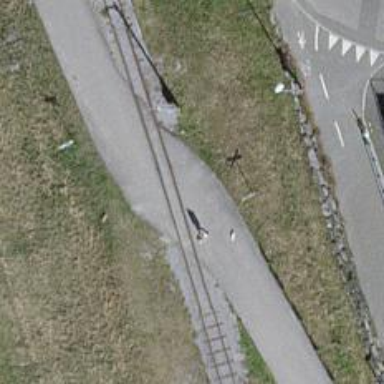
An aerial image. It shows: Crossing for the railway.